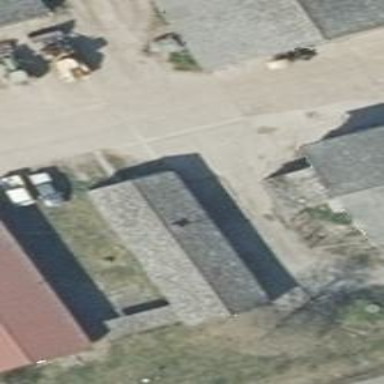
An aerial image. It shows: Gabled grey-colored farm auxiliary building with the roof oriented along its structure.